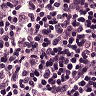
Metastatic tissue present: no